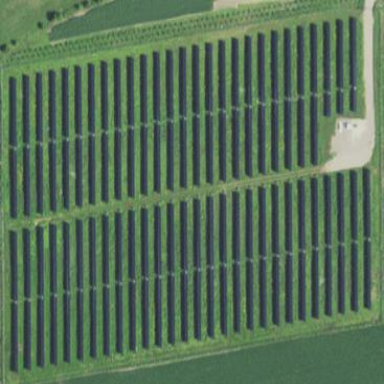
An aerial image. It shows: Solar power plant utilizing photovoltaic technology.